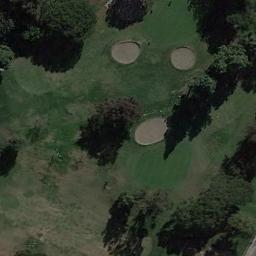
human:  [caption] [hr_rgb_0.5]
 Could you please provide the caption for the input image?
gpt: Many trees are near the golf course .

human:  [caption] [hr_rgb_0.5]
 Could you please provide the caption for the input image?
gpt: There are four rows of red houses and two lakes .

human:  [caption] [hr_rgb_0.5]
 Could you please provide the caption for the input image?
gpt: There are several bunkers and many trees on a large green lawn on the golf course .

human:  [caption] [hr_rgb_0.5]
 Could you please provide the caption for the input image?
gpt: The golf course has some putting greens, Fairways, Barrier trees and sandpits and some barrier trees are on both sides of the fairways .

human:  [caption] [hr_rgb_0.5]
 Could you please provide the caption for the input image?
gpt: There are three bunkers with some trees around on the golf course .